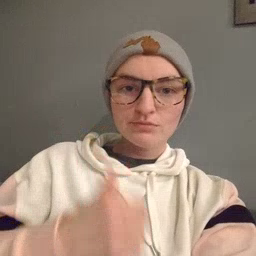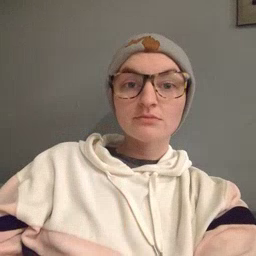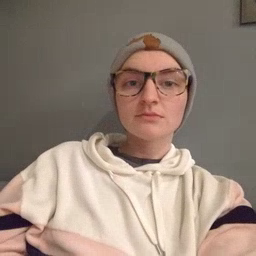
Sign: cry